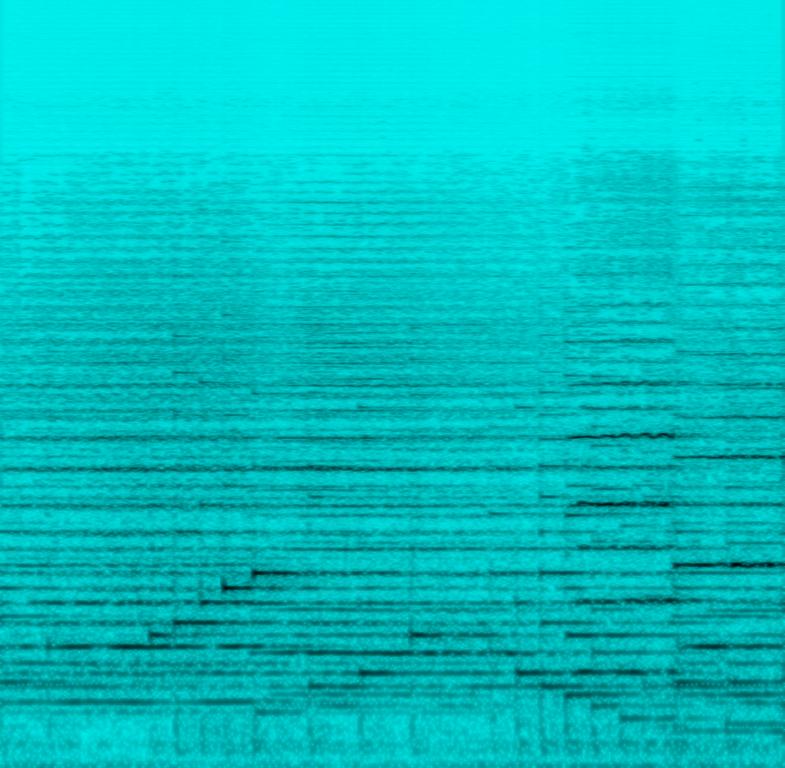
This music is a soothing instrumental. The tempo is slow with a beautiful violin symphony, romantic piano accompaniment, harp melody, a wind instrument and shakers. The music is mellifluous, gentle,pensive, nostalgic, poignant, melancholic,
romantic, enthralling, enigmatic, dreamy, calming and ethereal.